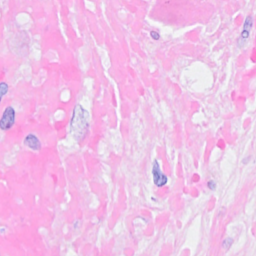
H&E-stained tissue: Breast